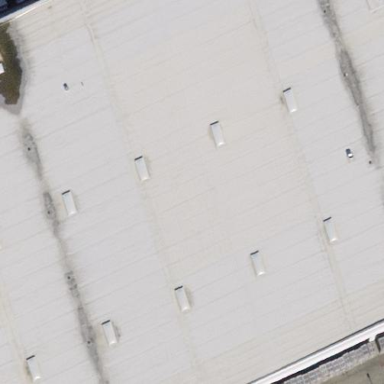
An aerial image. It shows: Warehouse building.